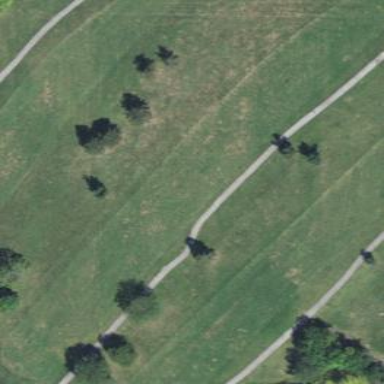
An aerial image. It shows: Well-maintained grassy area known as fairway on golf course.